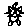
Label: cat